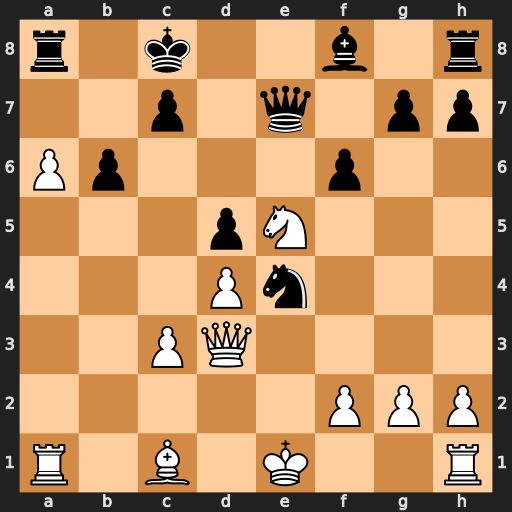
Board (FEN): r1k2b1r/2p1q1pp/Pp3p2/3pN3/3Pn3/2PQ4/5PPP/R1B1K2R
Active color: w
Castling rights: KQ
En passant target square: -
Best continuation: Qh3+ Kd8 Nc6+